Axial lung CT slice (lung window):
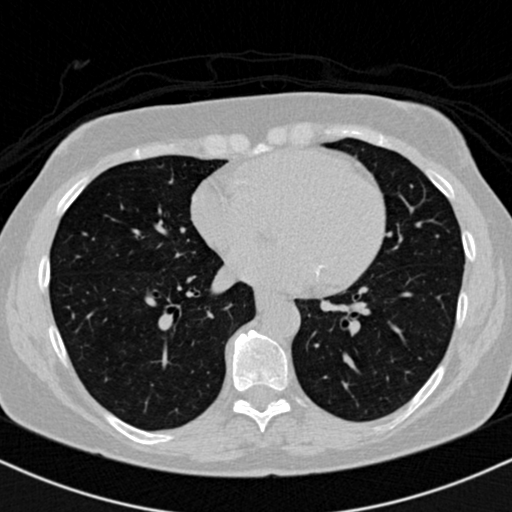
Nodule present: no